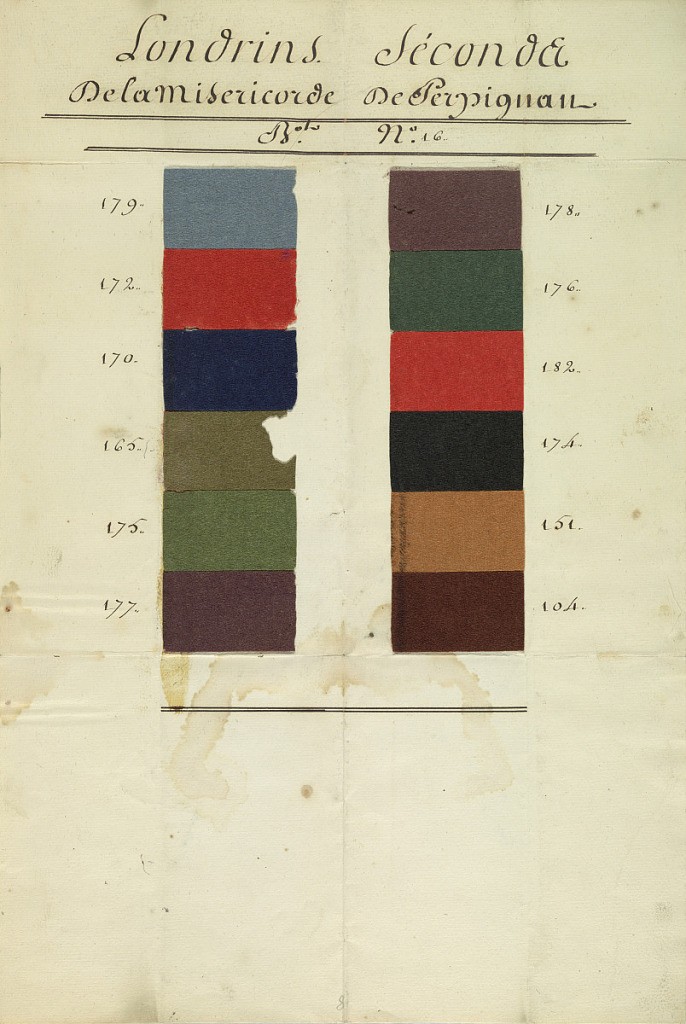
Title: Sample sheet
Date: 1750
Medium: paper and wool Technique: fulled plain weave
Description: Sheet of paper pasted with a double row of twelve samples of fulled woolen cloth in brown, green, black, red and blues. Intended for export to the eastern Mediterranean region.